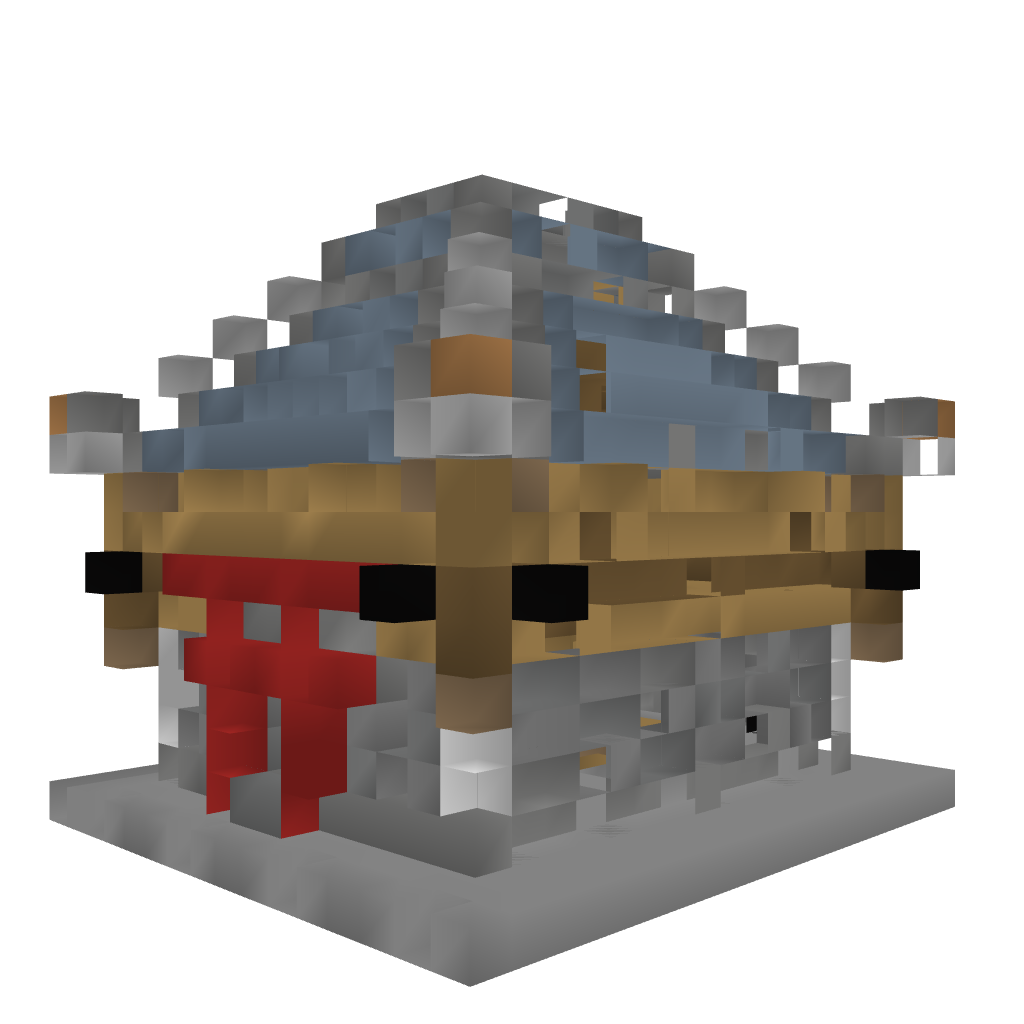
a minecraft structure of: Pretty Little Pagoda